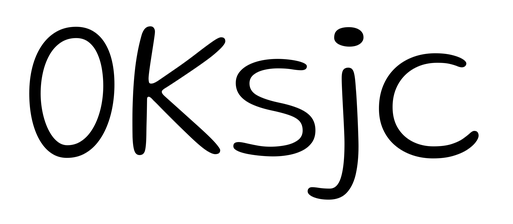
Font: Gluten_ExtraLight